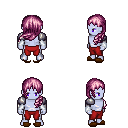
a pixel art fantasy rpg character, male body template, dark elf, purple skin, steel arm armor, red pants, pink left-swept hairstyle, white cloth bracers, brown slippers, four views (front, back, left, right), 2x2 character sprite sheet, small pixel art, hard edges, no anti-aliasing